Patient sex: M
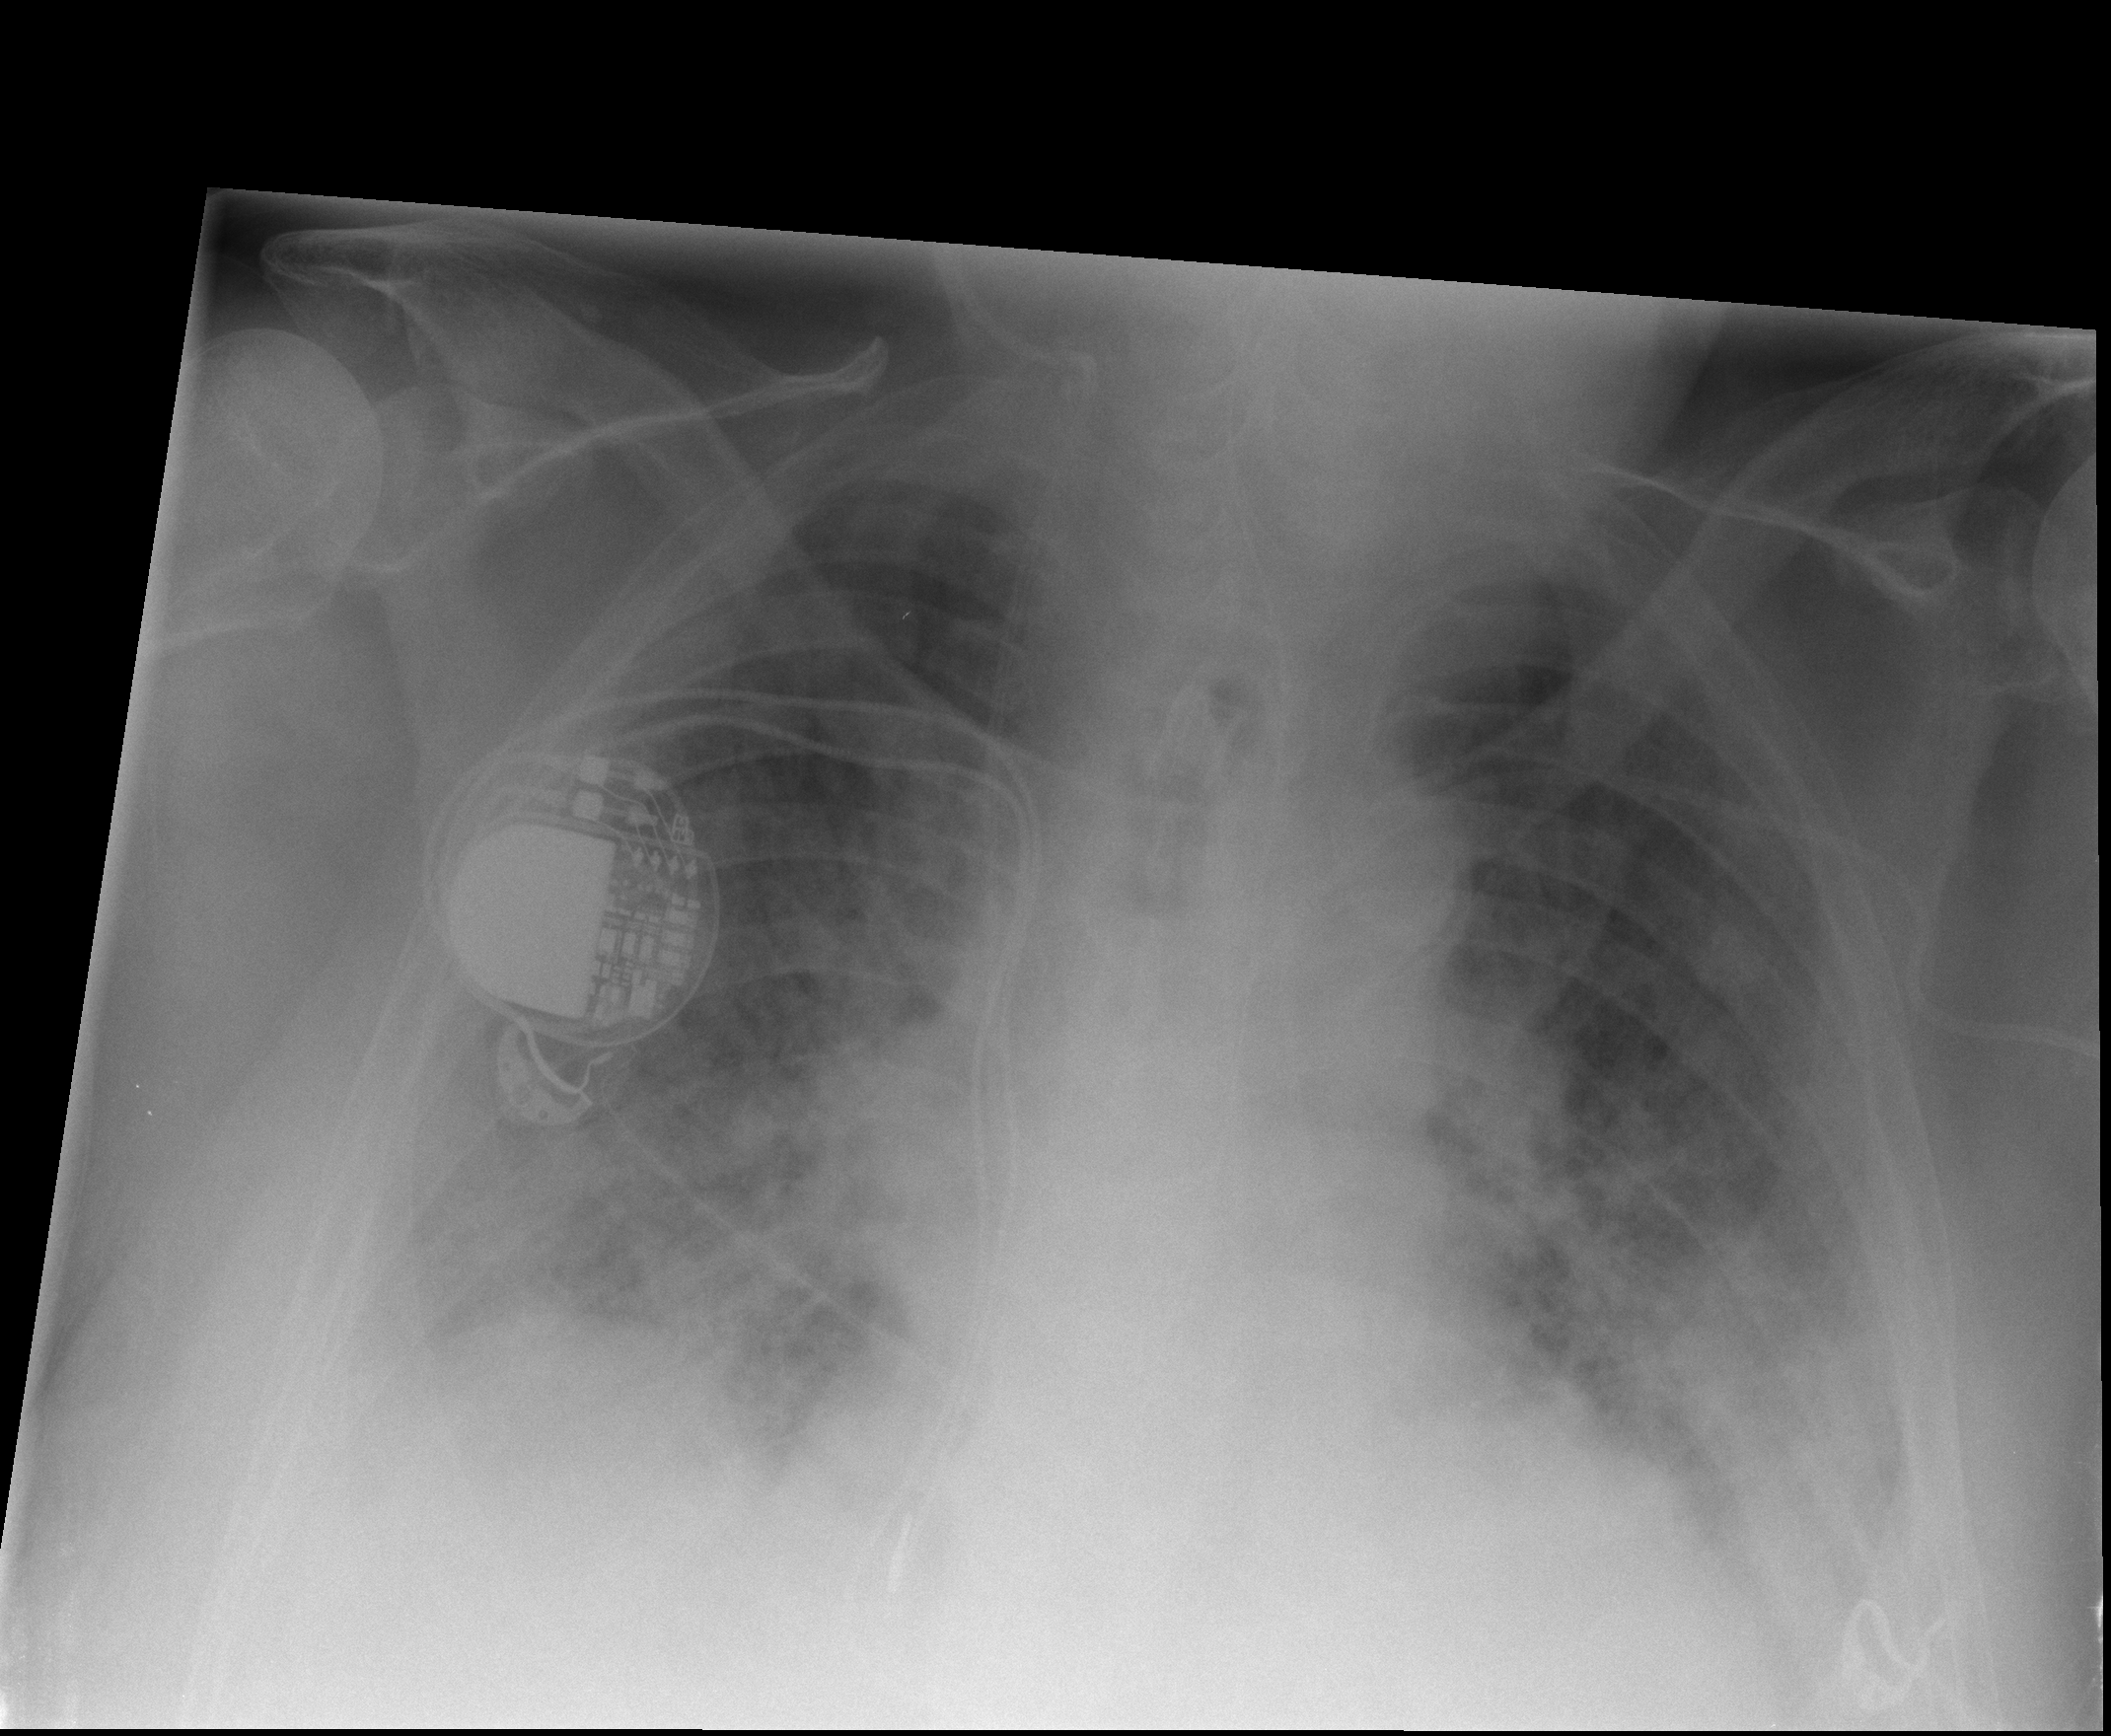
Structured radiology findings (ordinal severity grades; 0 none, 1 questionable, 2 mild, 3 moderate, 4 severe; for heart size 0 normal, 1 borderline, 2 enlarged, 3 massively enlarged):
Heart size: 2
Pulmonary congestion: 2
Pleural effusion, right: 2
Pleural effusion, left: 2
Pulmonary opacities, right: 4
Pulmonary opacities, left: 3
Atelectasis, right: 3
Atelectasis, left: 3